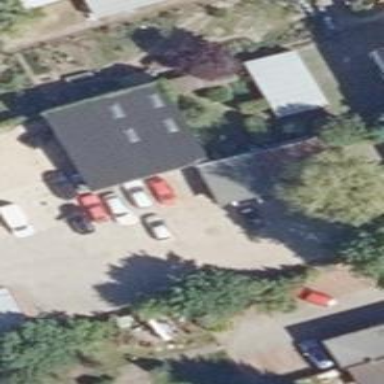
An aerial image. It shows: Veterinary facility.